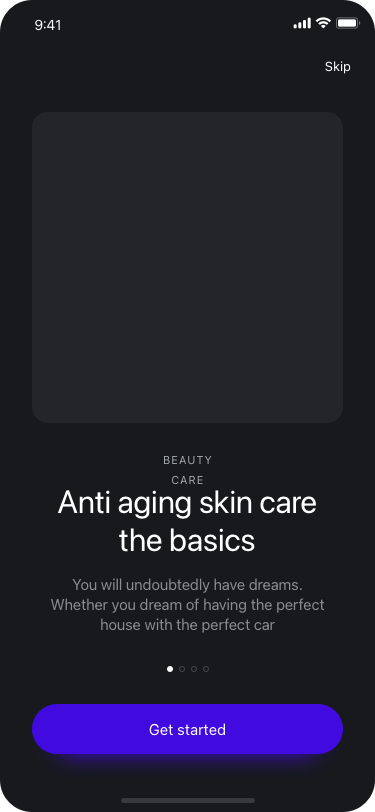
Text in this UI design:
Get started
Skip
Anti aging skin care the basics
BEAUTY CARE
You will undoubtedly have dreams. Whether you dream of having the perfect house with the perfect car